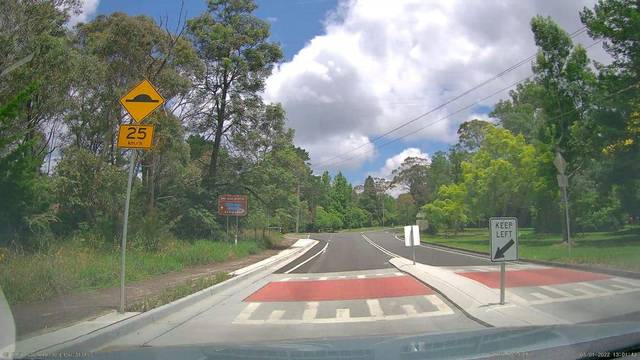
Region: Australia
Coordinates: -33.711, 150.347